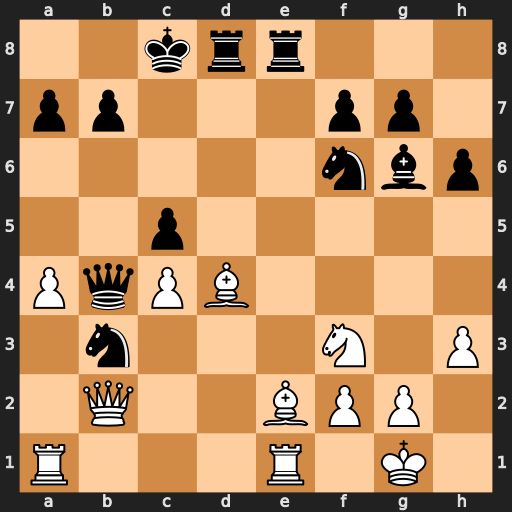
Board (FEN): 2krr3/pp3pp1/5nbp/2p5/PqPB4/1n3N1P/1Q2BPP1/R3R1K1
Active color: w
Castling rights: -
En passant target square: -
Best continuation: Bc3 Rxe2 Rxe2